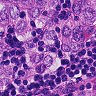
Metastatic tissue present: yes